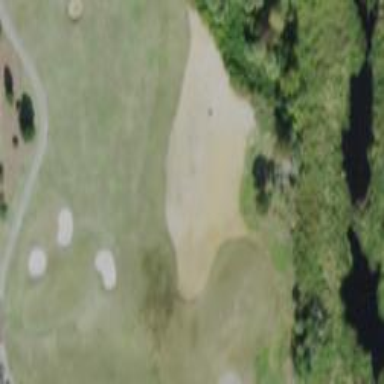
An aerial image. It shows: Golf bunker filled with natural sand.